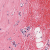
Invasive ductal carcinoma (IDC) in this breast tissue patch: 0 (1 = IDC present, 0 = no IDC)